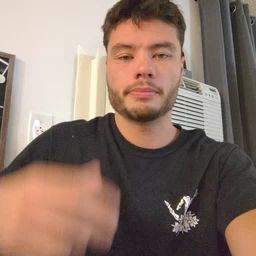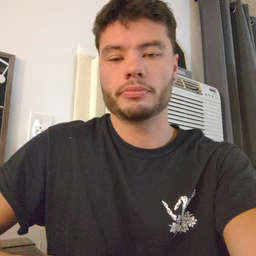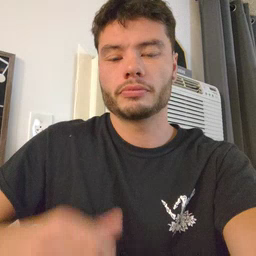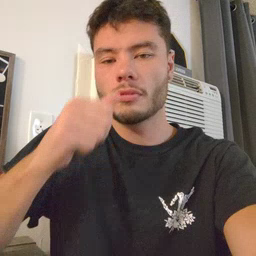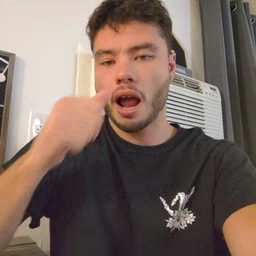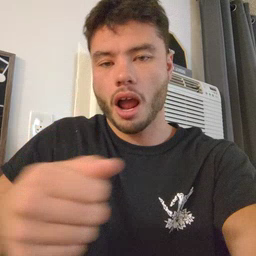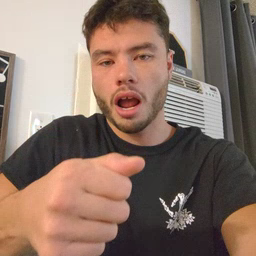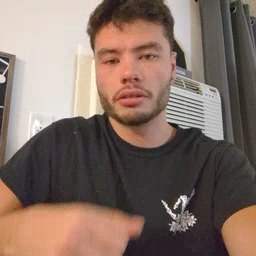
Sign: hide